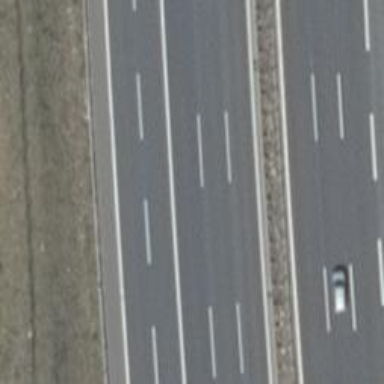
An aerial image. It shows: Asphalt motorway.